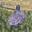
Label: 6